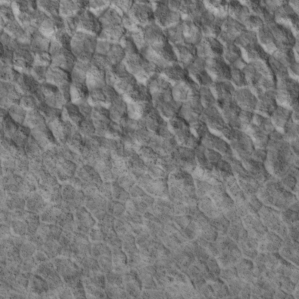
Label: non_frost